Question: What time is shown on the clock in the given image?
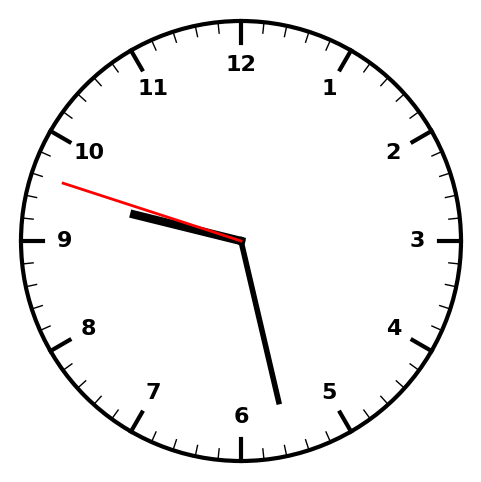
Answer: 09:27:48